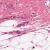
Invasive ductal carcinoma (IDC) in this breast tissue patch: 0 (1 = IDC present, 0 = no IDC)